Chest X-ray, AP view. Patient: 35 years old, sex M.
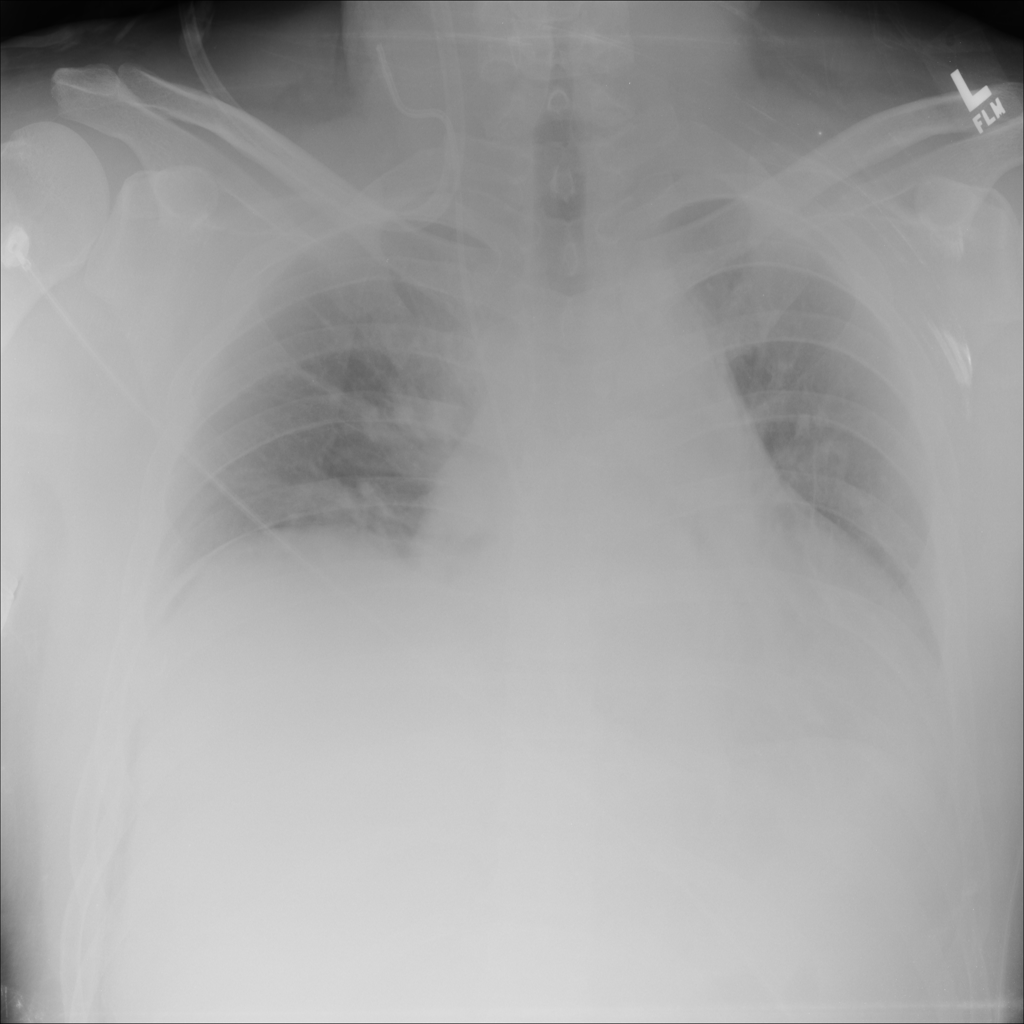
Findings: No Finding